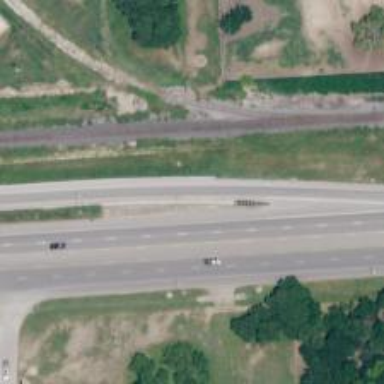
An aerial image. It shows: Trunk link highway.